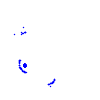
Particle: kaon